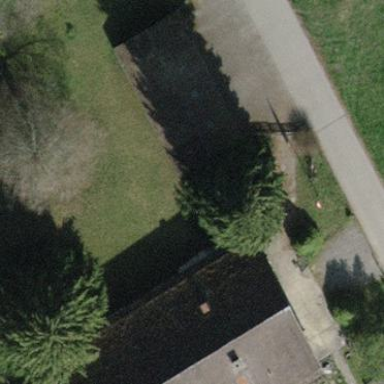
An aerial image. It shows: Building with tile roof.